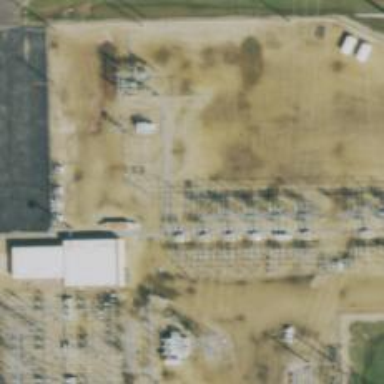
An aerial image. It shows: Switch for power supply.